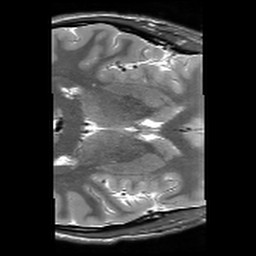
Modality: T2w
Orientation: axial
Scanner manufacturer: siemens
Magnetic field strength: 3 T
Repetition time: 10.64 s
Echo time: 0.05 s